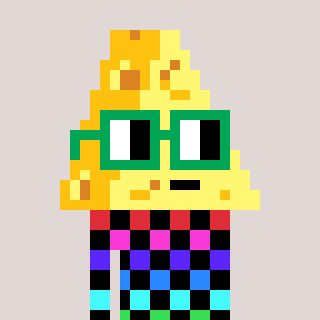
a pixel art character with square green glasses, a cheese-shaped head and a bluegrey-colored body on a warm background